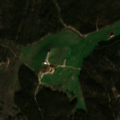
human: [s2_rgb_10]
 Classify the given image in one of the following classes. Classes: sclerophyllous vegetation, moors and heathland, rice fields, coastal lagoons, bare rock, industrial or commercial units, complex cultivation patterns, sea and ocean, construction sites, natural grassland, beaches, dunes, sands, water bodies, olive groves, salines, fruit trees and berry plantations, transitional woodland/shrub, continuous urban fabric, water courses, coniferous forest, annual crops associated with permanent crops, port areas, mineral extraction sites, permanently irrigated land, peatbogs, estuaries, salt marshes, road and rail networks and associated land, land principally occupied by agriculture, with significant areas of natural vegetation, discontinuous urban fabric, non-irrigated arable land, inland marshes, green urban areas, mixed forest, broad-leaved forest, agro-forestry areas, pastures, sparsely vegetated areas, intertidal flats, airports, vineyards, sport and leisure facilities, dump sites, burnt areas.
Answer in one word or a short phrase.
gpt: pastures, broad-leaved forest